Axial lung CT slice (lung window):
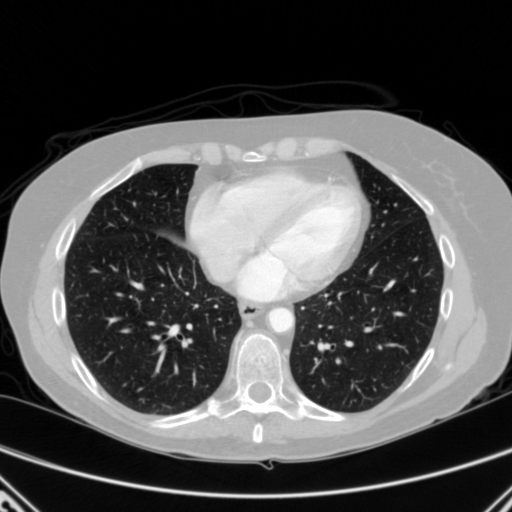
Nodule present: no